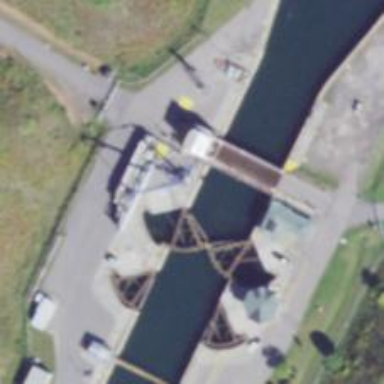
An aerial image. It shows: Lock gate along waterway.